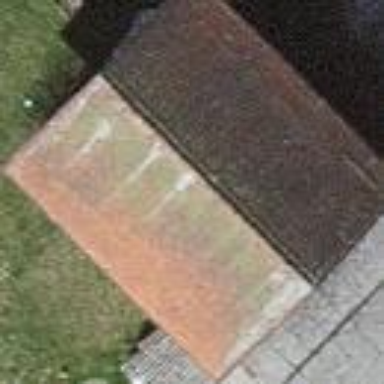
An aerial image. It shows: Garage.